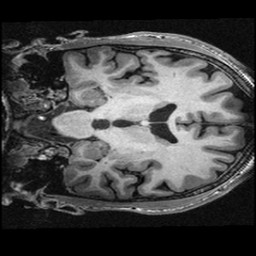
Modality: T1w
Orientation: coronal
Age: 24
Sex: male